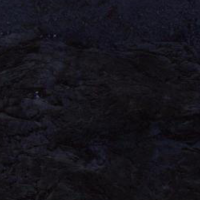
EUNIS habitat code: 48
Species observed at this site:
Rupicapra rupicapra